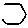
Label: hexagon